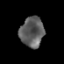
Tissue: prostate
Cell type: T cells
Senescence score: 0.302
Nuclear area (px): 703
Mean DAPI intensity: 93.724